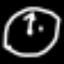
Label: clock